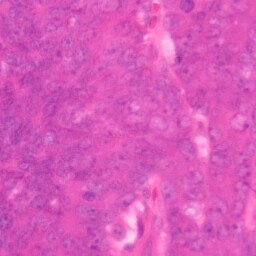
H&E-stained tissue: Colon